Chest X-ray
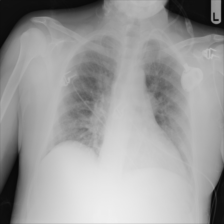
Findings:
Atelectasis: negative
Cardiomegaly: negative
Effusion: negative
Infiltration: positive
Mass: negative
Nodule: negative
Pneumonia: negative
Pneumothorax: negative
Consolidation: negative
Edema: negative
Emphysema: negative
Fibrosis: negative
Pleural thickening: negative
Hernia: negative